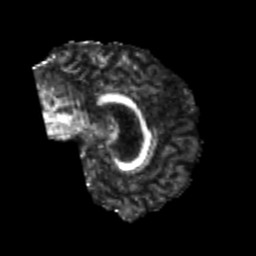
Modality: FA
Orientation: sagittal
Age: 25
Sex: male
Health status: healthy
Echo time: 0.074 s